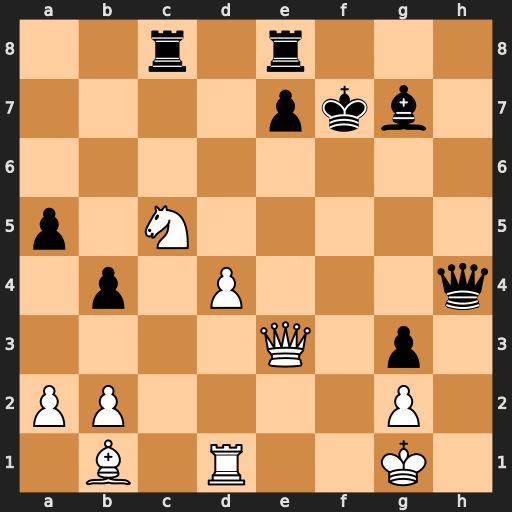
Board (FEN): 2r1r3/4pkb1/8/p1N5/1p1P3q/4Q1p1/PP4P1/1B1R2K1
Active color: w
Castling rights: -
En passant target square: -
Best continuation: Qe6+ Kf8 Nd7#